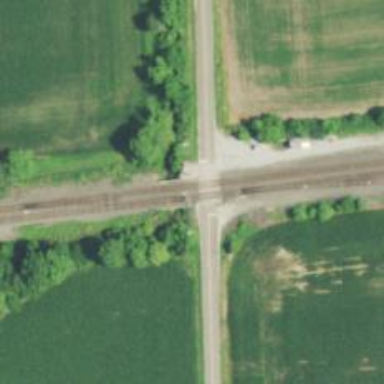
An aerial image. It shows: Railroad crossover.